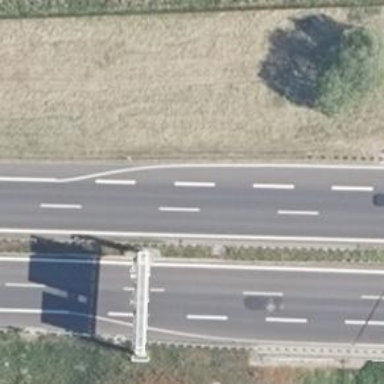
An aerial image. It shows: Asphalt trunk motorway.